Question: so I have an app that is Holo Light with Dark Actionbar and whenever I go to copy and paste something in an EditText, the icons are white so you can't see them. A screenshot is located below. Is there any way to remedy this? Thanks!
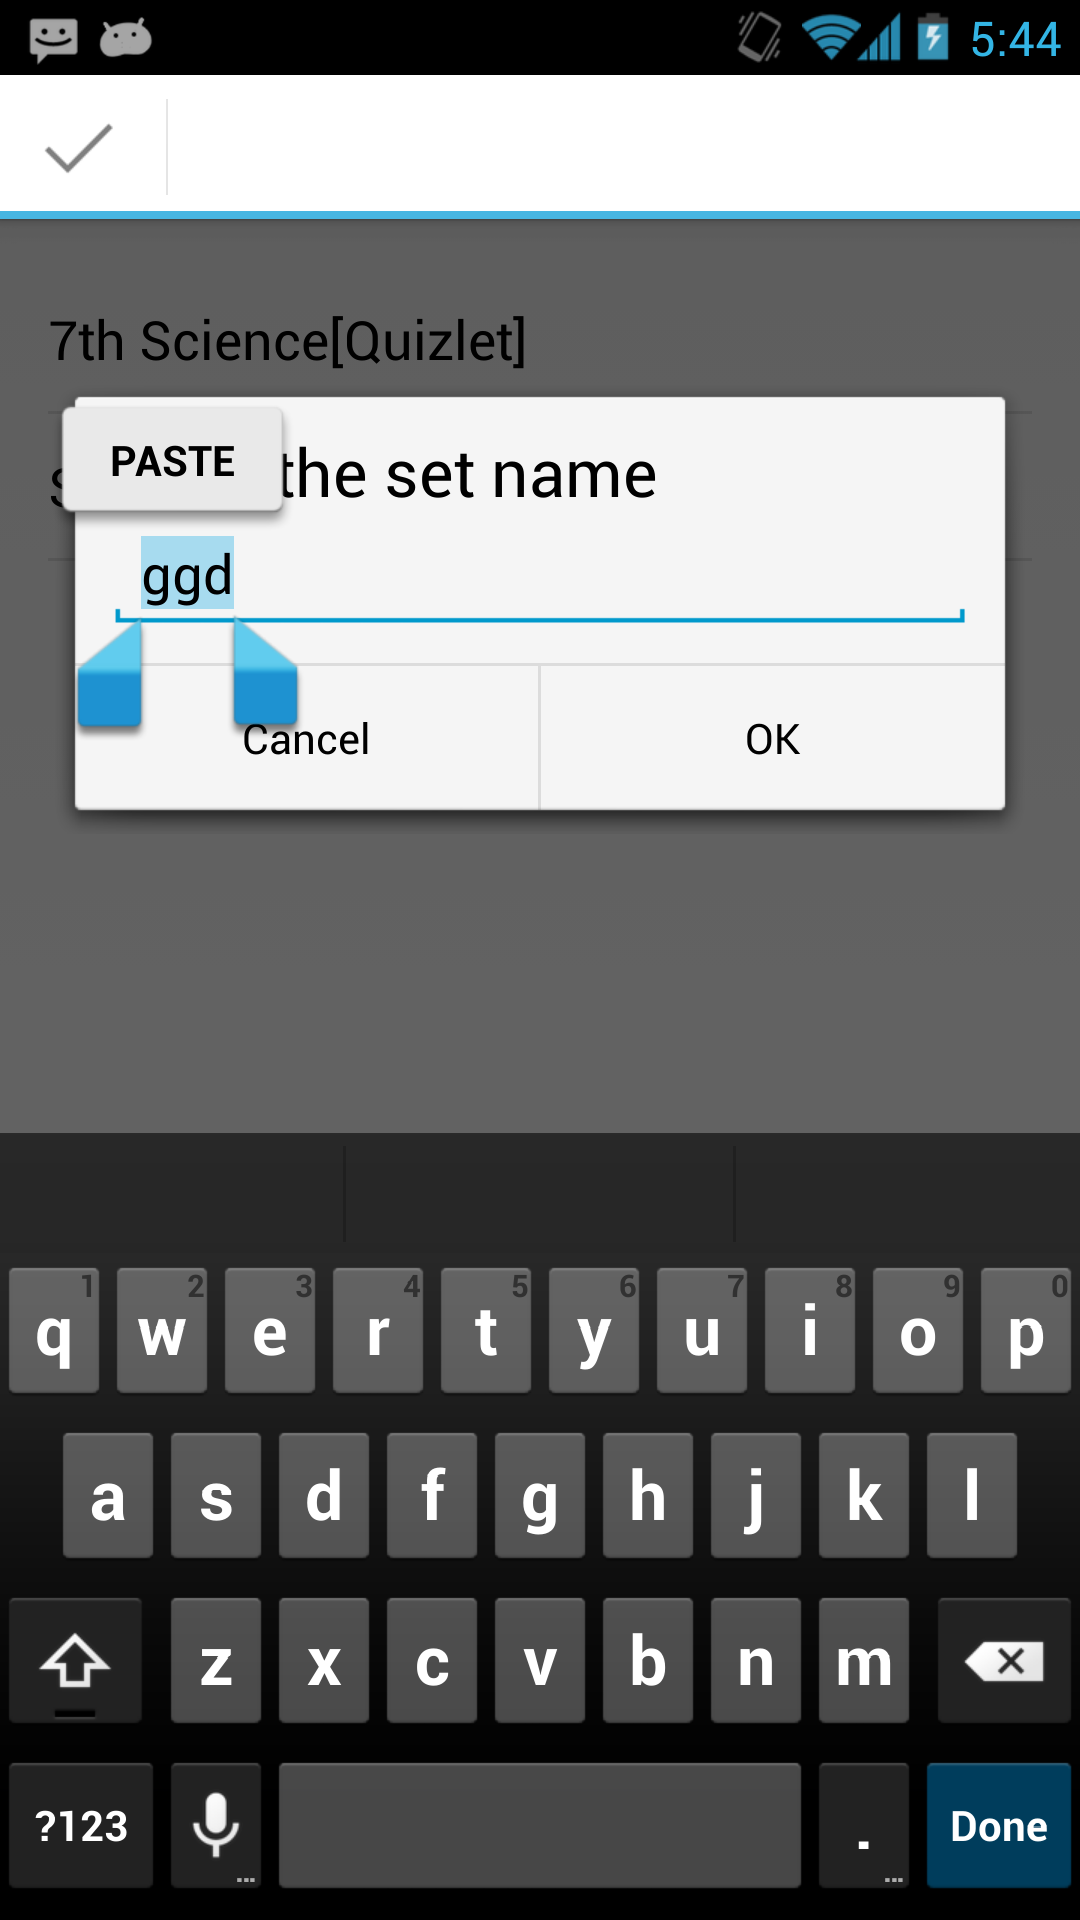
Answer: You have to manually set the theme again in the onCreateDialog method. It is a bug in the framework but this workaround works for the time being:
<URL>